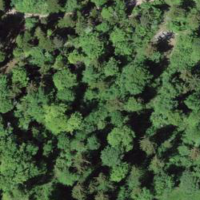
EUNIS habitat code: 44
Species observed at this site:
Platanthera bifolia